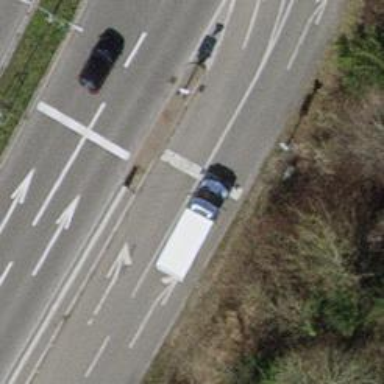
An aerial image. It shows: Road with traffic signals.